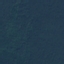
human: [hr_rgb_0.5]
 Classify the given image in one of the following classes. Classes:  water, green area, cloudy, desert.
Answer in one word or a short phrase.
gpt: green area